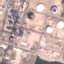
Land use / land cover: Industrial